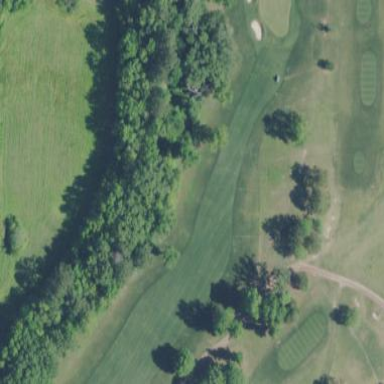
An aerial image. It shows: Area with grass used as rough in golf course.